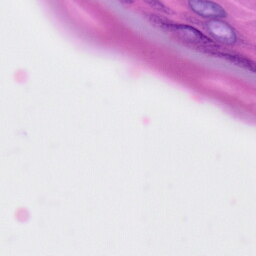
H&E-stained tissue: Skin